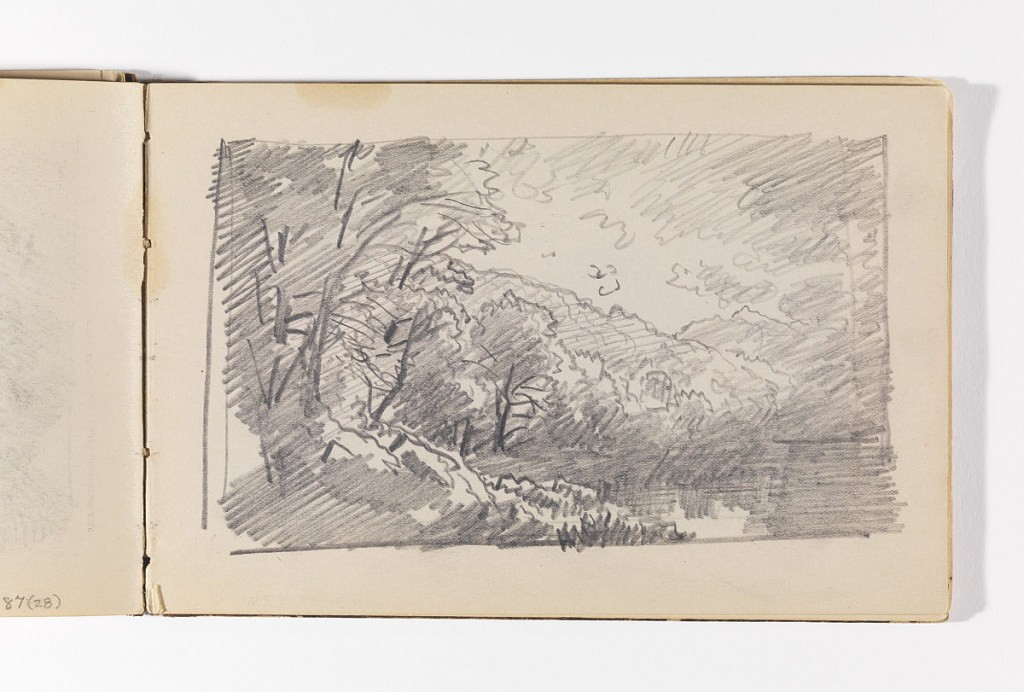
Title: Sun Breaking through Clouds with Trees and Stream
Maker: William Trost Richards, American, 1833–1905
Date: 1885–1902
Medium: Graphite on cream wove paper
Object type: Sketchbook folio
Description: In left foreground, a small wooded slope leading down to a pond in right foreground. Shoreline full of trees, extending back from left. Mountains in far distance.